Interaction volume radius: 10 \u00c5
Interaction volume height: 20 \u00c5
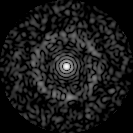
Disorder parameter: 0.8423